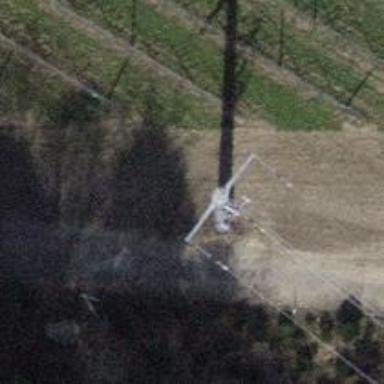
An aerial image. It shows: Power pole.